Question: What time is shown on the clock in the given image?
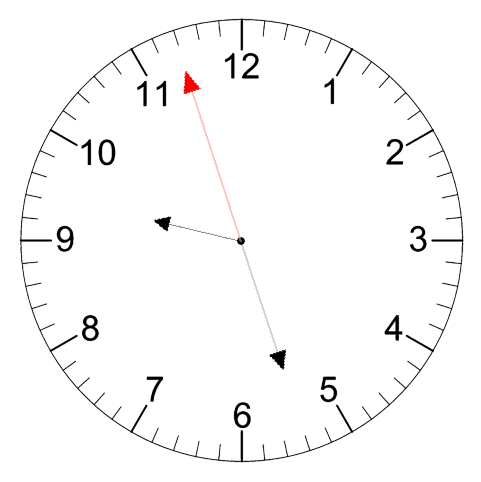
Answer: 09:26:57